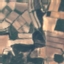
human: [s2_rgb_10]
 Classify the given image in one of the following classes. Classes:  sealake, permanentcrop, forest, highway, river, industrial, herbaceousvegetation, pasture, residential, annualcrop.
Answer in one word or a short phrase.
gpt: PermanentCrop